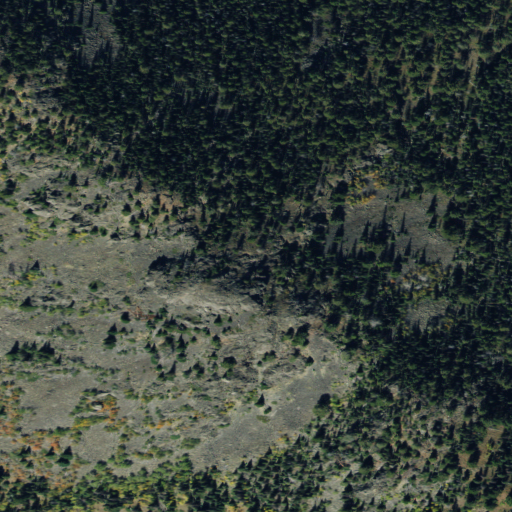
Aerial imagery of mountain in Montana named Saddle Mountain containing evergreen forest and shrub